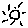
Label: sun